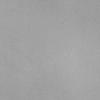
Label: dusty